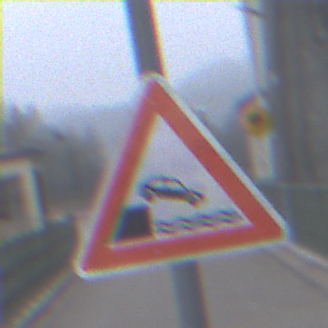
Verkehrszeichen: Ufer
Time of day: MorningAfternoon
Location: Outdoor (Suburban)
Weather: Overcast
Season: NotSpecified
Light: Natural